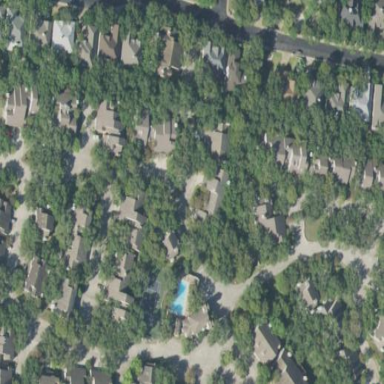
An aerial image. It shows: Gated residential area.